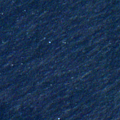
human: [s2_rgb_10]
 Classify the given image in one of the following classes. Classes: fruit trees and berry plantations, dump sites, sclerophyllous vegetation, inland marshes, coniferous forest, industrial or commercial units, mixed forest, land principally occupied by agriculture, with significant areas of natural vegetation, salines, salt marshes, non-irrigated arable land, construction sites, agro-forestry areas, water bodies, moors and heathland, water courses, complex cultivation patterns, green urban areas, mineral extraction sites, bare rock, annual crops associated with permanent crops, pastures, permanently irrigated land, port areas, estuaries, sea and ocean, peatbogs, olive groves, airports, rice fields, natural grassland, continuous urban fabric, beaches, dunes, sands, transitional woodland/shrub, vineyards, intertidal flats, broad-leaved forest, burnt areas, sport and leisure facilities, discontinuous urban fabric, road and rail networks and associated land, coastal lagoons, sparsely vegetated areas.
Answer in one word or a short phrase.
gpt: sea and ocean